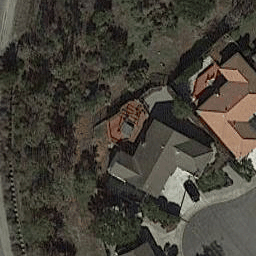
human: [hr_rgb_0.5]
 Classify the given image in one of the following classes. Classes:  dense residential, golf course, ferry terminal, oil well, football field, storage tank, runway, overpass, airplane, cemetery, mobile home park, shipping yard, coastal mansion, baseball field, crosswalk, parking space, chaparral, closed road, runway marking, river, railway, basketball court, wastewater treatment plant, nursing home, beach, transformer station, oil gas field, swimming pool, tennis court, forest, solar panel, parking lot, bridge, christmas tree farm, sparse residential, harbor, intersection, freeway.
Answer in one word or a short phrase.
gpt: sparse residential